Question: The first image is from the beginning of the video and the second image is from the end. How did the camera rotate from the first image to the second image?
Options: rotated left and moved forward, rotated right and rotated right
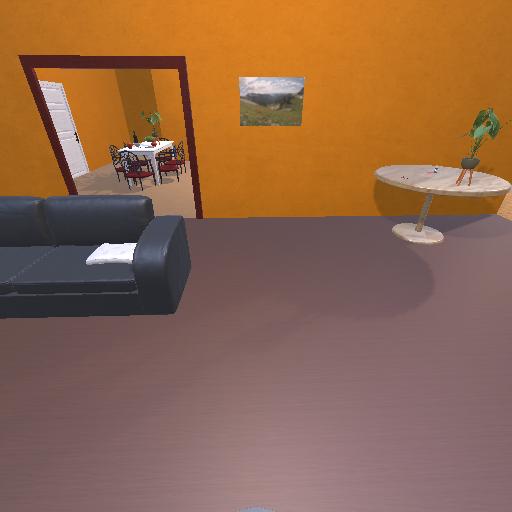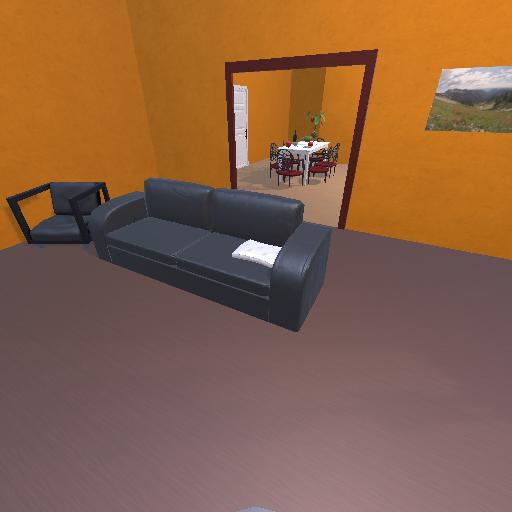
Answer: rotated left and moved forward